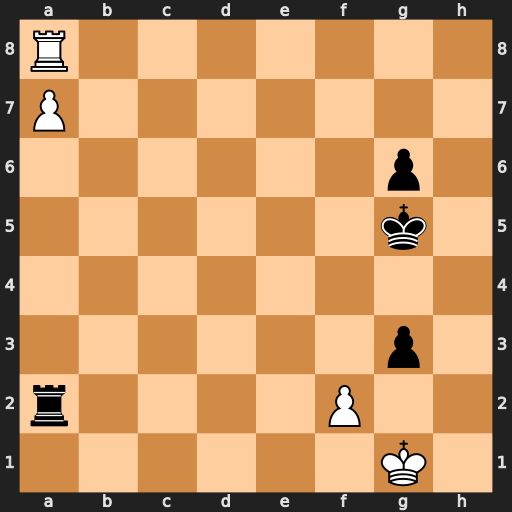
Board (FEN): R7/P7/6p1/6k1/8/6p1/r4P2/6K1
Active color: w
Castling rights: -
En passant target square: -
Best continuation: f3 g2 Kh2 g1=R+ Kxg1